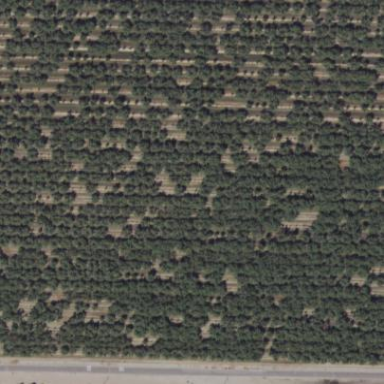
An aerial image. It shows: Almond orchard with rows of almond trees.